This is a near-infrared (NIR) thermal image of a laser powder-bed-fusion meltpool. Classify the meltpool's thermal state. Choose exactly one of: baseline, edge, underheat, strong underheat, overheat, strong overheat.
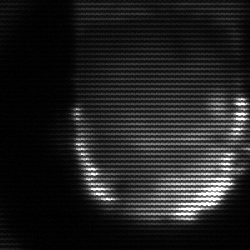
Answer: baseline